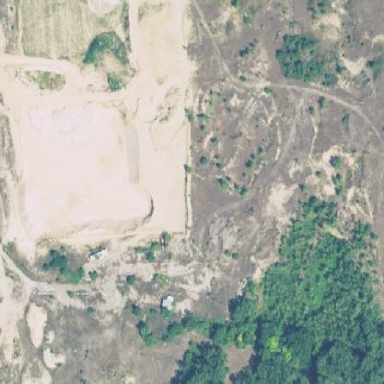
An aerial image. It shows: Quarry area that is man-made.